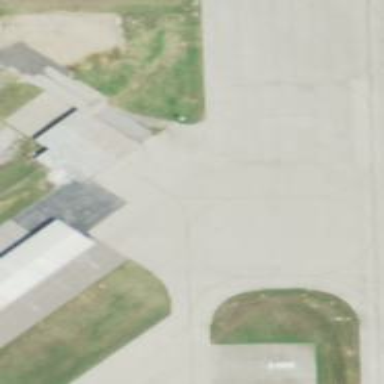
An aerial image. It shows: View of taxiway at the airport.